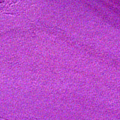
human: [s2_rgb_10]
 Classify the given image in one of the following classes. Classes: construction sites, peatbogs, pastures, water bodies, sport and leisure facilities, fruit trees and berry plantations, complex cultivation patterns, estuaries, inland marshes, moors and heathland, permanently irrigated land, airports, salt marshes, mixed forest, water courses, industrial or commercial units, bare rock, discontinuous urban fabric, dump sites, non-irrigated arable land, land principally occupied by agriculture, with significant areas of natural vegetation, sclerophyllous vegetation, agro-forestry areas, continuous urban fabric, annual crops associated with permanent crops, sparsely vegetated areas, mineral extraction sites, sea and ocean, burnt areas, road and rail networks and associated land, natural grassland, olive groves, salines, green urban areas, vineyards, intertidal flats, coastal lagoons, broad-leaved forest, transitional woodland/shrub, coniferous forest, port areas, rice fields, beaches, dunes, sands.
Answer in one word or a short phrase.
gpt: sea and ocean